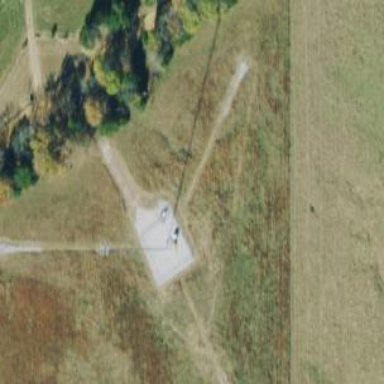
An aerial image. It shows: Mast tower used for communication.